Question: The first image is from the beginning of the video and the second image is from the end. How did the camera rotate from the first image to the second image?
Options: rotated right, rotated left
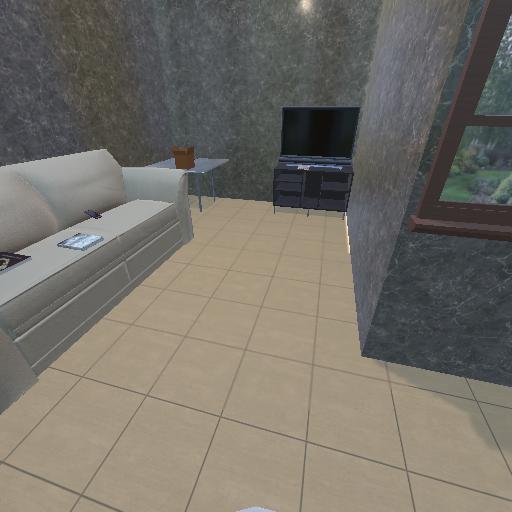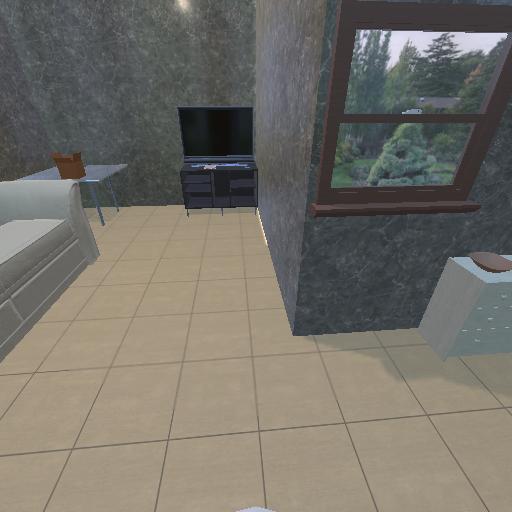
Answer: rotated right